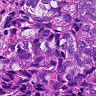
Metastatic tissue present: yes